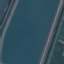
Label: River